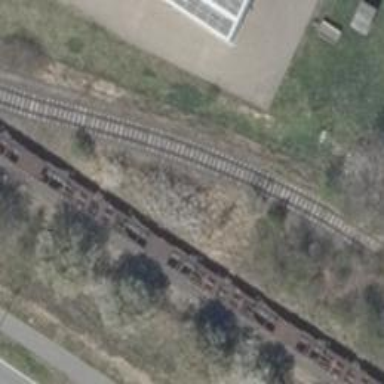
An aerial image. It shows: Rail spur service.